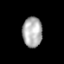
Tissue: lung
Cell type: Others
Senescence score: 0.2309
Nuclear area (px): 586
Mean DAPI intensity: 174.097